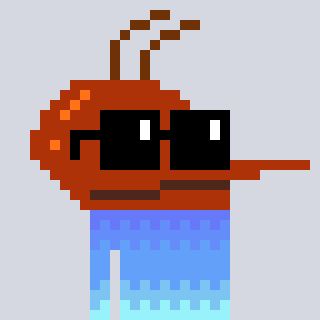
a pixel art character with square black sunglasses, a mosquito-shaped head and a redpinkish-colored body on a cool background